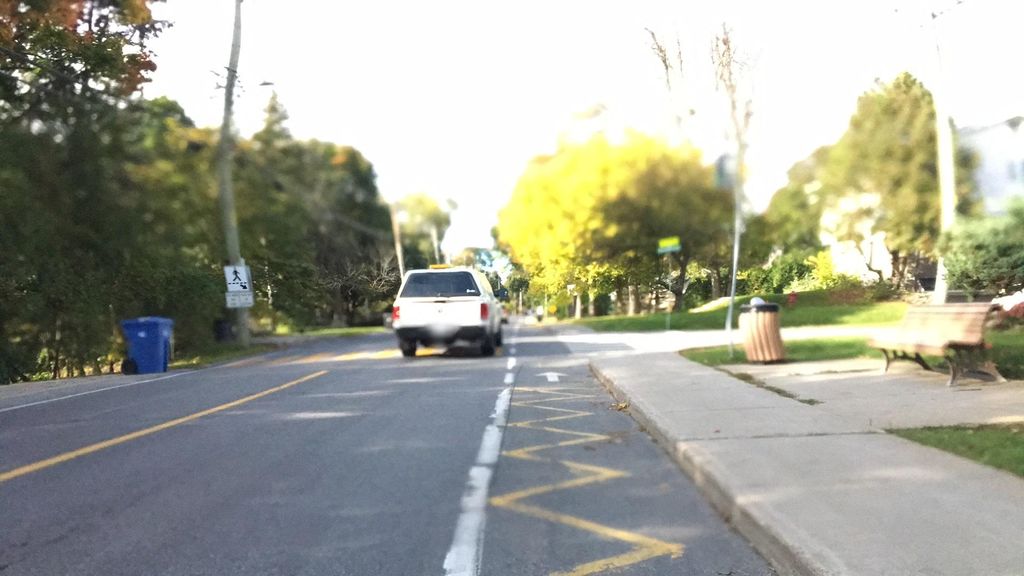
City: montreal